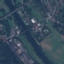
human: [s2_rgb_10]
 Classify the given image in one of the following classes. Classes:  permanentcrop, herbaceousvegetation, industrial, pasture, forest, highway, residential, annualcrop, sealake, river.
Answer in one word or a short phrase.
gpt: River